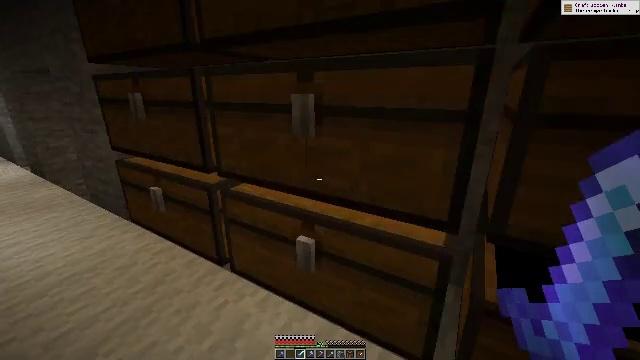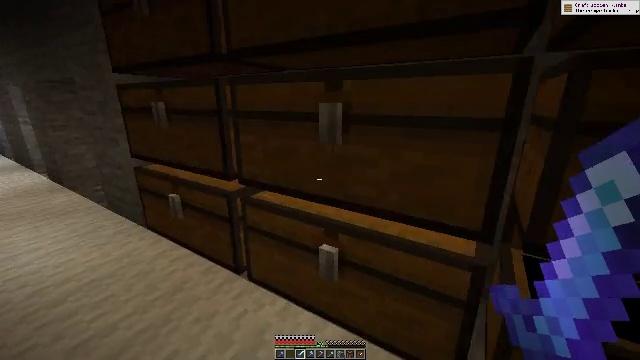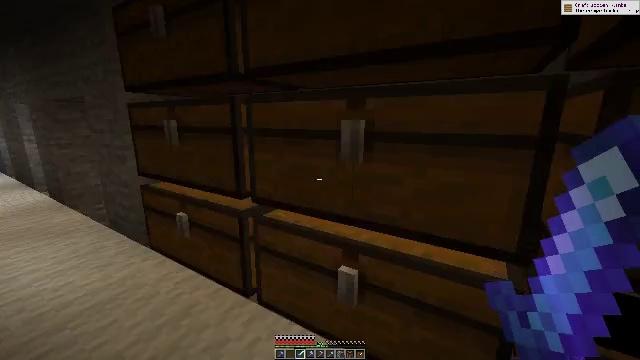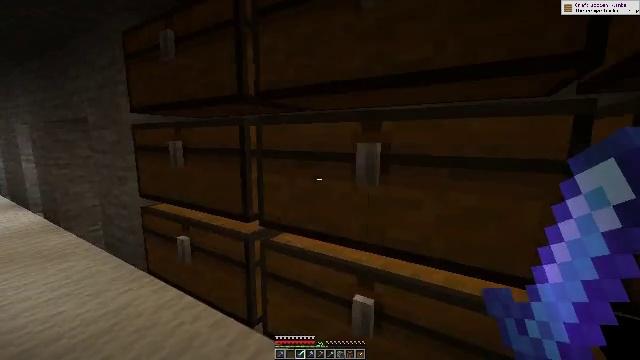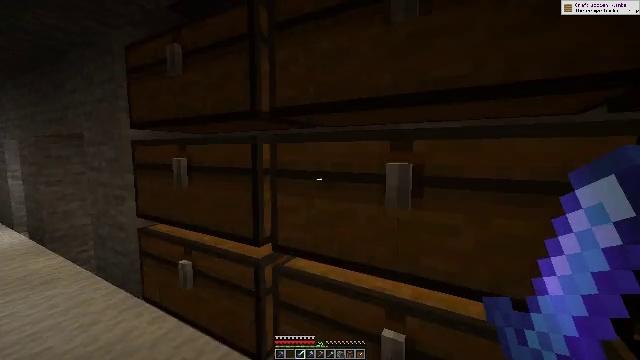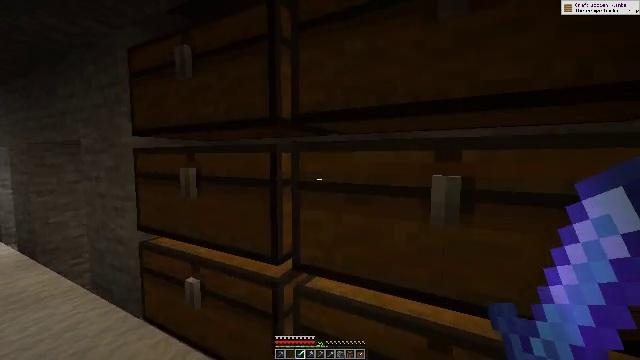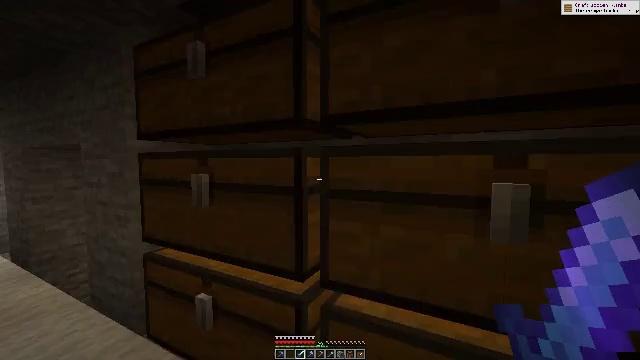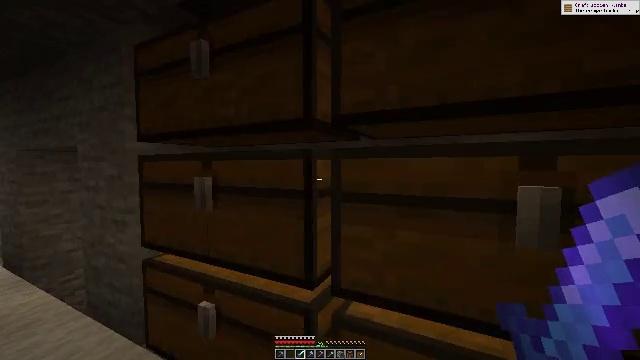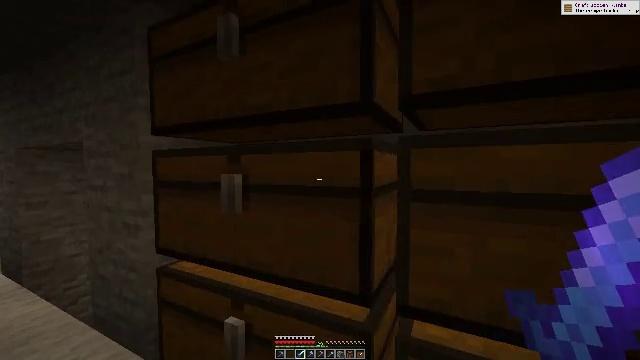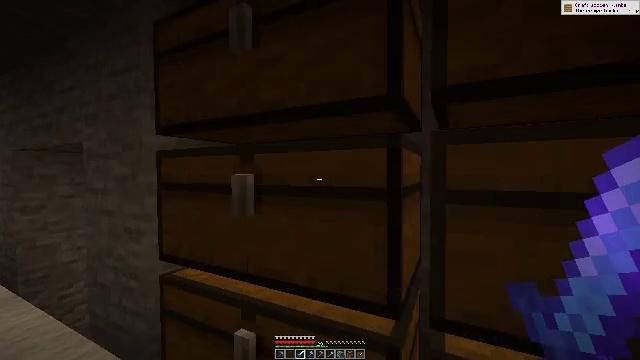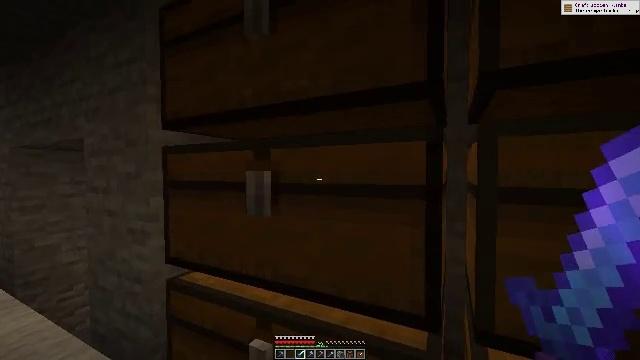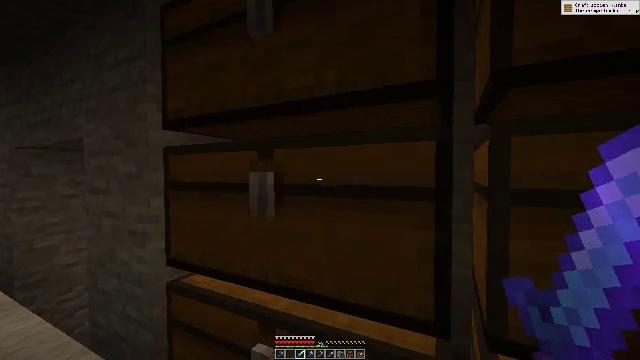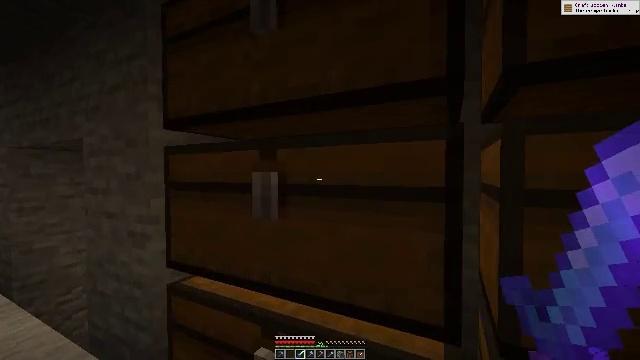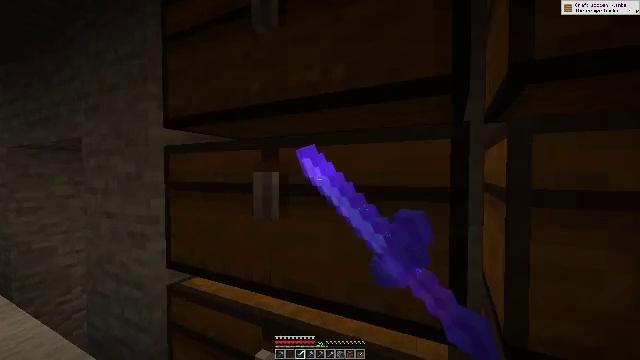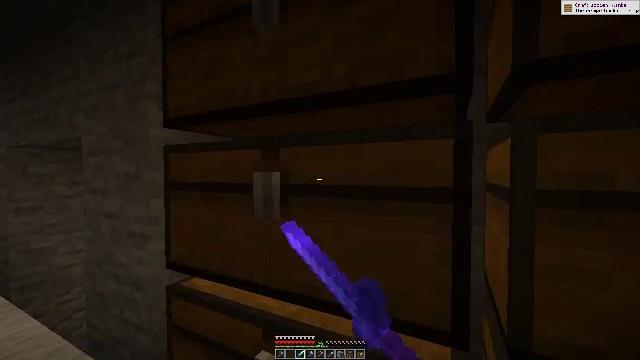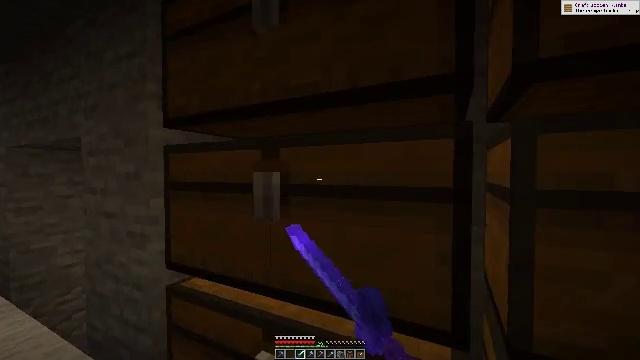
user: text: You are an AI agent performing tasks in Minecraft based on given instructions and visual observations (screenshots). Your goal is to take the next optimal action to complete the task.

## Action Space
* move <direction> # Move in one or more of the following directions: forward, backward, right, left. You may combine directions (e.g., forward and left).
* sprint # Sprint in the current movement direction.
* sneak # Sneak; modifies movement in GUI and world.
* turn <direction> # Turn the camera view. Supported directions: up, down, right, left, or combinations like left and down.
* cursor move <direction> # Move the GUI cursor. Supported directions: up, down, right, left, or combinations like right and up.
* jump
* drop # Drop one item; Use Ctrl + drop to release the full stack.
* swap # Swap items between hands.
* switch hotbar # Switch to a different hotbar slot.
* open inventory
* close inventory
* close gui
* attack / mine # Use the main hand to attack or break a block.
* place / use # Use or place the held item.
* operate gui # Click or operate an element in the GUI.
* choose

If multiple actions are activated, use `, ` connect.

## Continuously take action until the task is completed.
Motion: motion action
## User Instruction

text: Break the vines.
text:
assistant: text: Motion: move left, turn left and up
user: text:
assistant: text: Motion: move forward and move left, turn up
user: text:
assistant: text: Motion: move forward and move left, turn up
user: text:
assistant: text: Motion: move forward and move left, turn right and up
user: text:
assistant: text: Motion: move forward and move left, turn right and up
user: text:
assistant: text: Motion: move forward and move left
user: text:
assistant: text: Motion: move forward and move left
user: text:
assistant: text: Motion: move forward and move left
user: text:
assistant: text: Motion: move forward and move left
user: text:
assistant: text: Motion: no_op
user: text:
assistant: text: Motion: no_op
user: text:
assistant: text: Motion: use / place
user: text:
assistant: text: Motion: use / place
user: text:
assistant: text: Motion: use / place
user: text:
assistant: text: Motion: no_op
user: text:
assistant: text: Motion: no_op
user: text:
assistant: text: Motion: no_op
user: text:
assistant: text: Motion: no_op
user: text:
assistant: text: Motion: no_op
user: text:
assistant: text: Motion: no_op
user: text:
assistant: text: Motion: no_op
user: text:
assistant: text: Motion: no_op
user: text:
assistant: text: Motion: no_op
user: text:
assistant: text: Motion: no_op
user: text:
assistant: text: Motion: no_op
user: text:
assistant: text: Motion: no_op
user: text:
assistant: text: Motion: no_op
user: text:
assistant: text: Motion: no_op
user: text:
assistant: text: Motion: no_op
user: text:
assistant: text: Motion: no_op